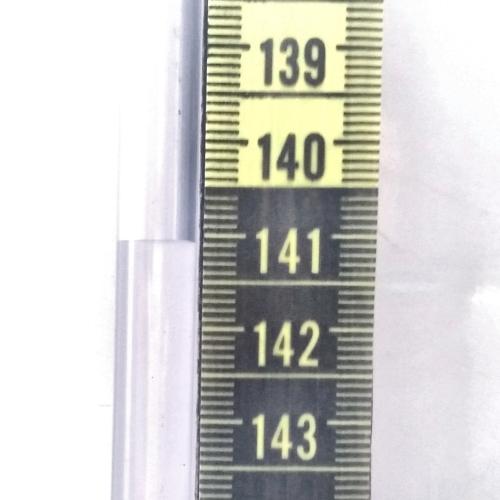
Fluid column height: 141.1 cm